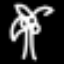
Label: palm tree